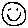
Label: smiley face